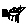
Label: cat